I will show an image sequence of human cooking. I have annotated the images with numbered circles. Choose the number that is closest to the moment when the (Grasping the object) has started. You are a five-time world champion in this game. Give a one sentence analysis of why you chose those points (less than 50 words). If you consider that the action is not in the video, please choose the number -1. Provide your answer at the end in a json file of this format: {"points": []}
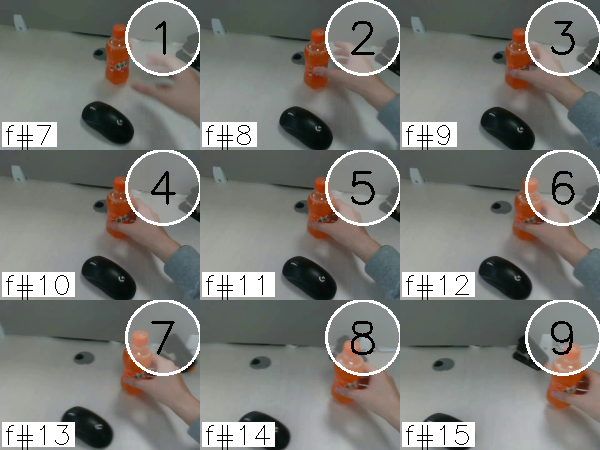
Frame 4 shows the clearest moment of hand-object contact.
{"points": [4]}